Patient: sex M, age 71
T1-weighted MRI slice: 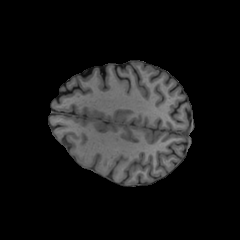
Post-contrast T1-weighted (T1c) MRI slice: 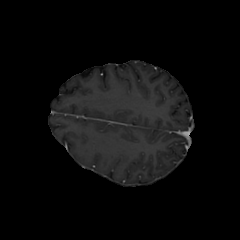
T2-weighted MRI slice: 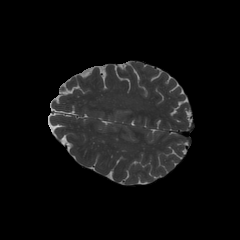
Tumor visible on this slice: no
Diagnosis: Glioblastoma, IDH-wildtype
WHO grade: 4